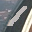
Label: 1